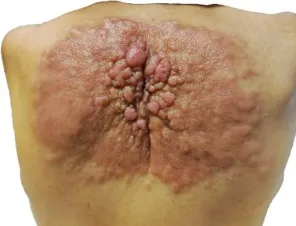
Image of skin lesions on August 9, 2022. Back view of the patient.
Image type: medical_photograph (skin_photograph)